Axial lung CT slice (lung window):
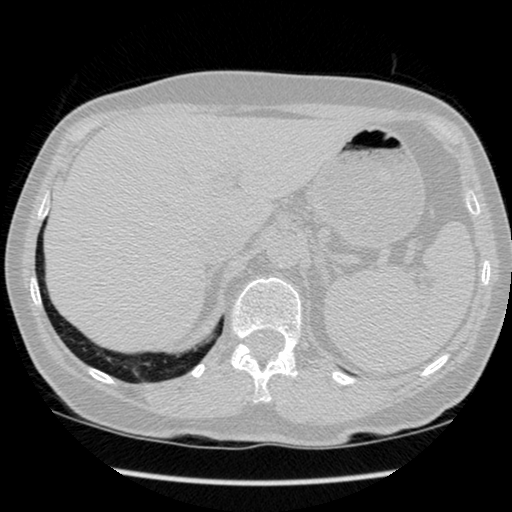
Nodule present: no